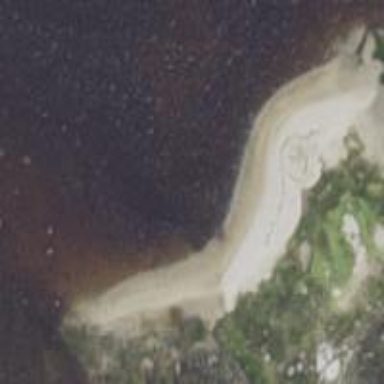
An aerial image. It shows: Sandy beach.